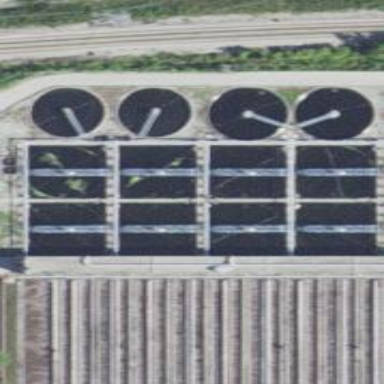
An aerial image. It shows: Body of wastewater.